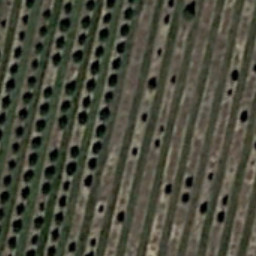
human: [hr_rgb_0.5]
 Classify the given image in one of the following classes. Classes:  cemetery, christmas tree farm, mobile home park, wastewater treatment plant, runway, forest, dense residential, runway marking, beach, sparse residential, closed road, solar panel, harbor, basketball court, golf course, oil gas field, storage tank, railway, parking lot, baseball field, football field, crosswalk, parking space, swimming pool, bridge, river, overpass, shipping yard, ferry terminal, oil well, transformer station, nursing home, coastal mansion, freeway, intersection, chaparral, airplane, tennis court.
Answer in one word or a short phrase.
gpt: christmas tree farm